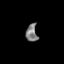
Tissue: skin
Cell type: Epithelial cells
Senescence score: 0.2022
Nuclear area (px): 197
Mean DAPI intensity: 126.335